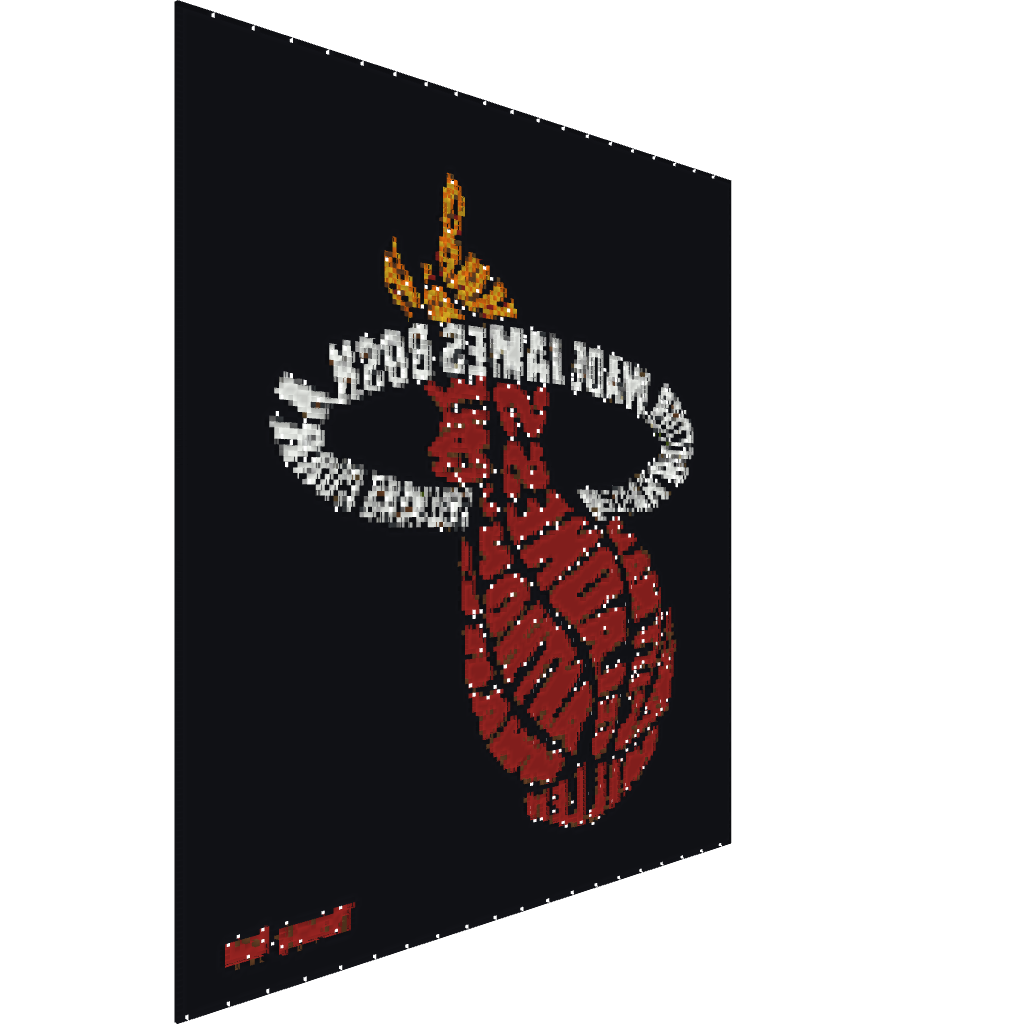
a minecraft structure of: Miami Heat Logo